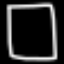
Label: square